Question: So I have been trying to figure out how it works, but my book isn't explaining it well enough.
Can someone explain me why the result is 45? Isn't it supposed to be 55?
Here is my code & the results are in the images below
'''
public partial class Form1 : Form
{
public Form1()
{
InitializeComponent();
}
private void button1_Click(object sender, EventArgs e)
{
int loopStart;
int loopEnd;
int answer = 0;
loopStart = int.Parse(textBox1.Text);
loopEnd = int.Parse(textBox2.Text);
//The code will keep running as long as End is bigger than start
for (int i = loopStart; i < loopEnd; i++)
{
answer = answer + i;
}
MessageBox.Show(answer.ToString());
}
}
'''

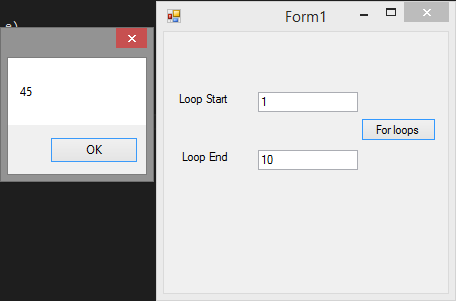
Answer: :
'''
loopStart = 1
loopEnd = 10
answer = 0
1<10 - 1
2<10 - 3
3<10 - 6
4<10 - 10
5<10 - 15
6<10 - 21
7<10 - 28
8<10 - 36
9<10 - 45
10<10 = false - You've declared that 10 have to be SMALLER than 10
'''
'''
i <= loopEnd
'''
'''
loopStart = 1
loopEnd = 10
answer = 0
1<=10 - 1
2<=10 - 3
3<=10 - 6
4<=10 - 10
5<=10 - 15
6<=10 - 21
7<=10 - 28
8<=10 - 36
9<=10 - 45
10<=10 = 55 - Yup it is SMALLER OR EQUAL than 10.
'''